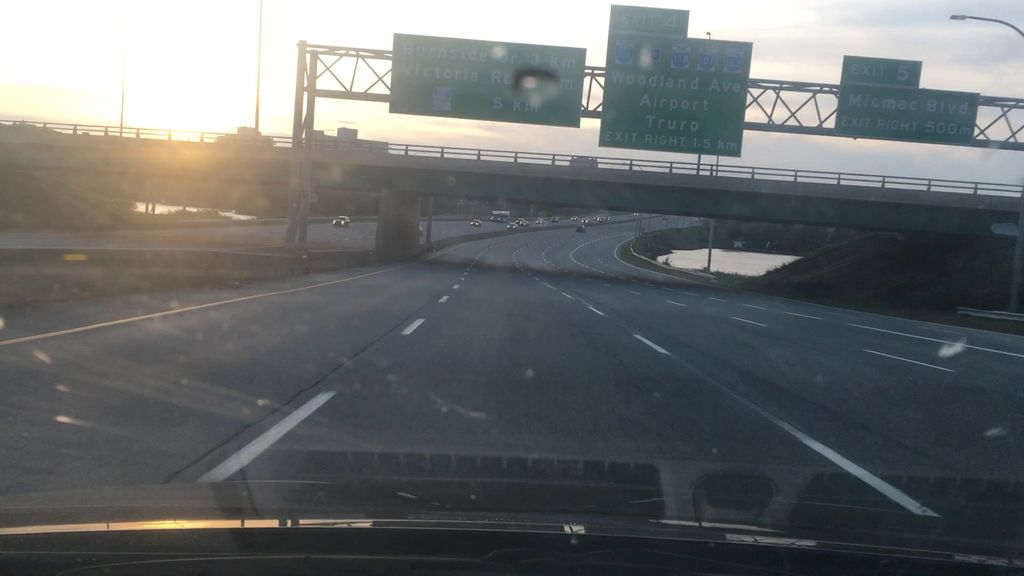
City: halifax